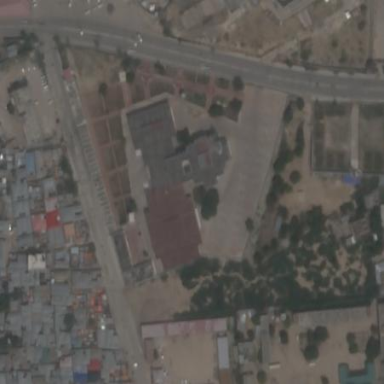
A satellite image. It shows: Building.